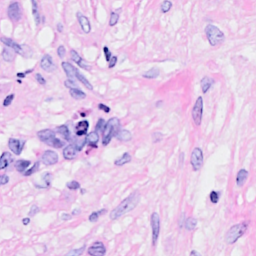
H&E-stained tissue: Breast